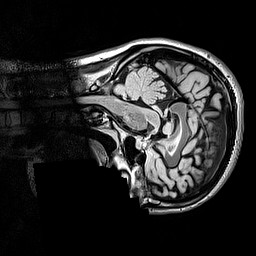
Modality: FLAIR
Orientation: sagittal
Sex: female
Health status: ill
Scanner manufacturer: siemens
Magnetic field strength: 3 T
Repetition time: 5 s
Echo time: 0.388 s